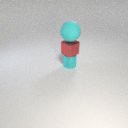
small red metal cube below large cyan rubber sphere